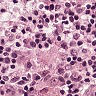
Metastatic tissue present: no